Brain MRI, modality: ceT1
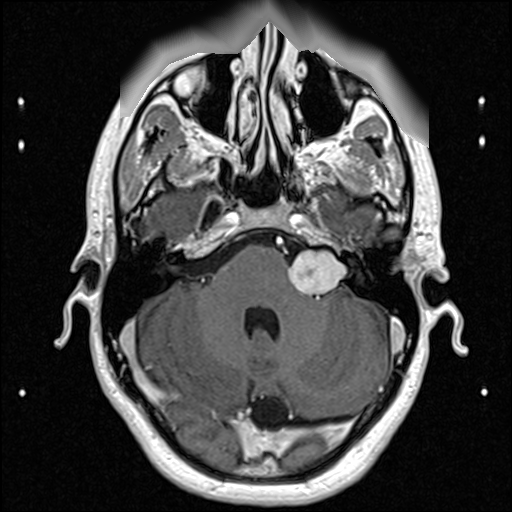